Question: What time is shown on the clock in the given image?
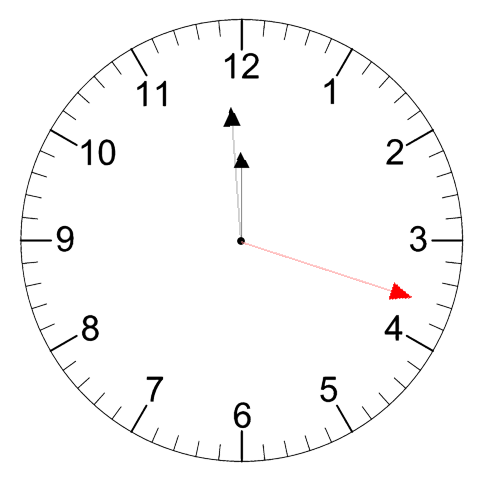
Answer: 11:59:18